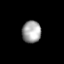
Tissue: skin
Cell type: Fibroblasts
Senescence score: 0.6945
Nuclear area (px): 410
Mean DAPI intensity: 163.229